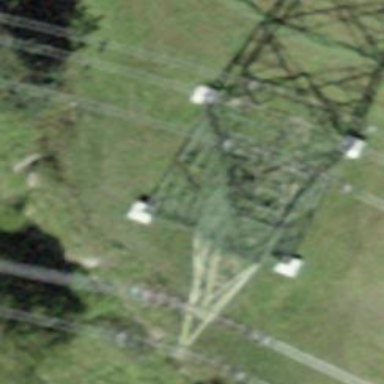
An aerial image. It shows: Towering power structure.